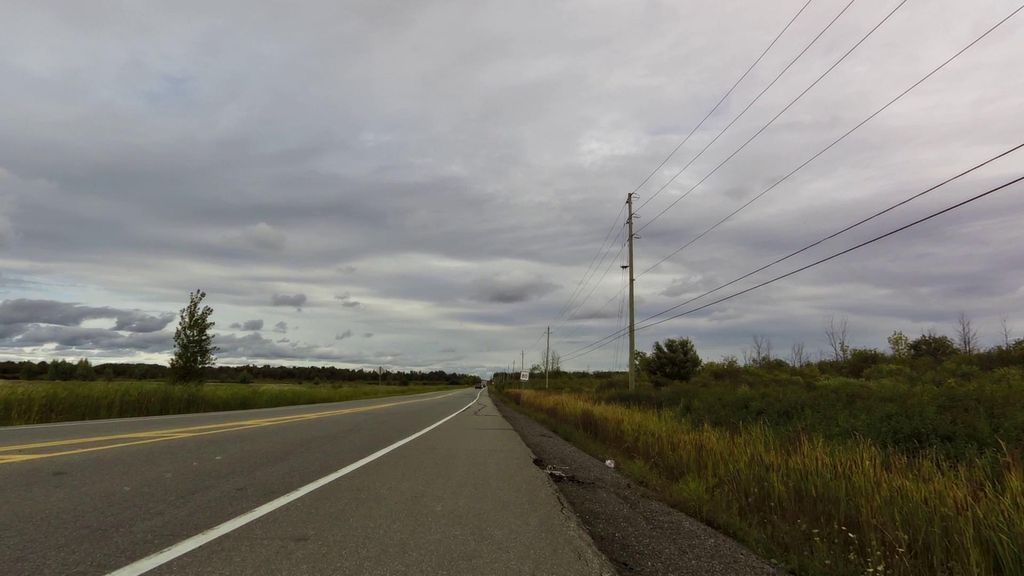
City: ottawa-gatineau